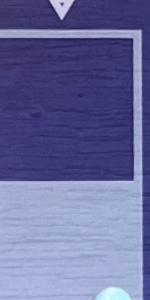
Label: Empty